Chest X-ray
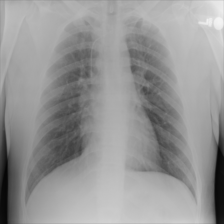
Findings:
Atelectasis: negative
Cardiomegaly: negative
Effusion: negative
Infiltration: negative
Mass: negative
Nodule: negative
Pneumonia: negative
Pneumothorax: negative
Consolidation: negative
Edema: negative
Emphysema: negative
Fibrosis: negative
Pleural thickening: negative
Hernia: negative